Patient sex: F
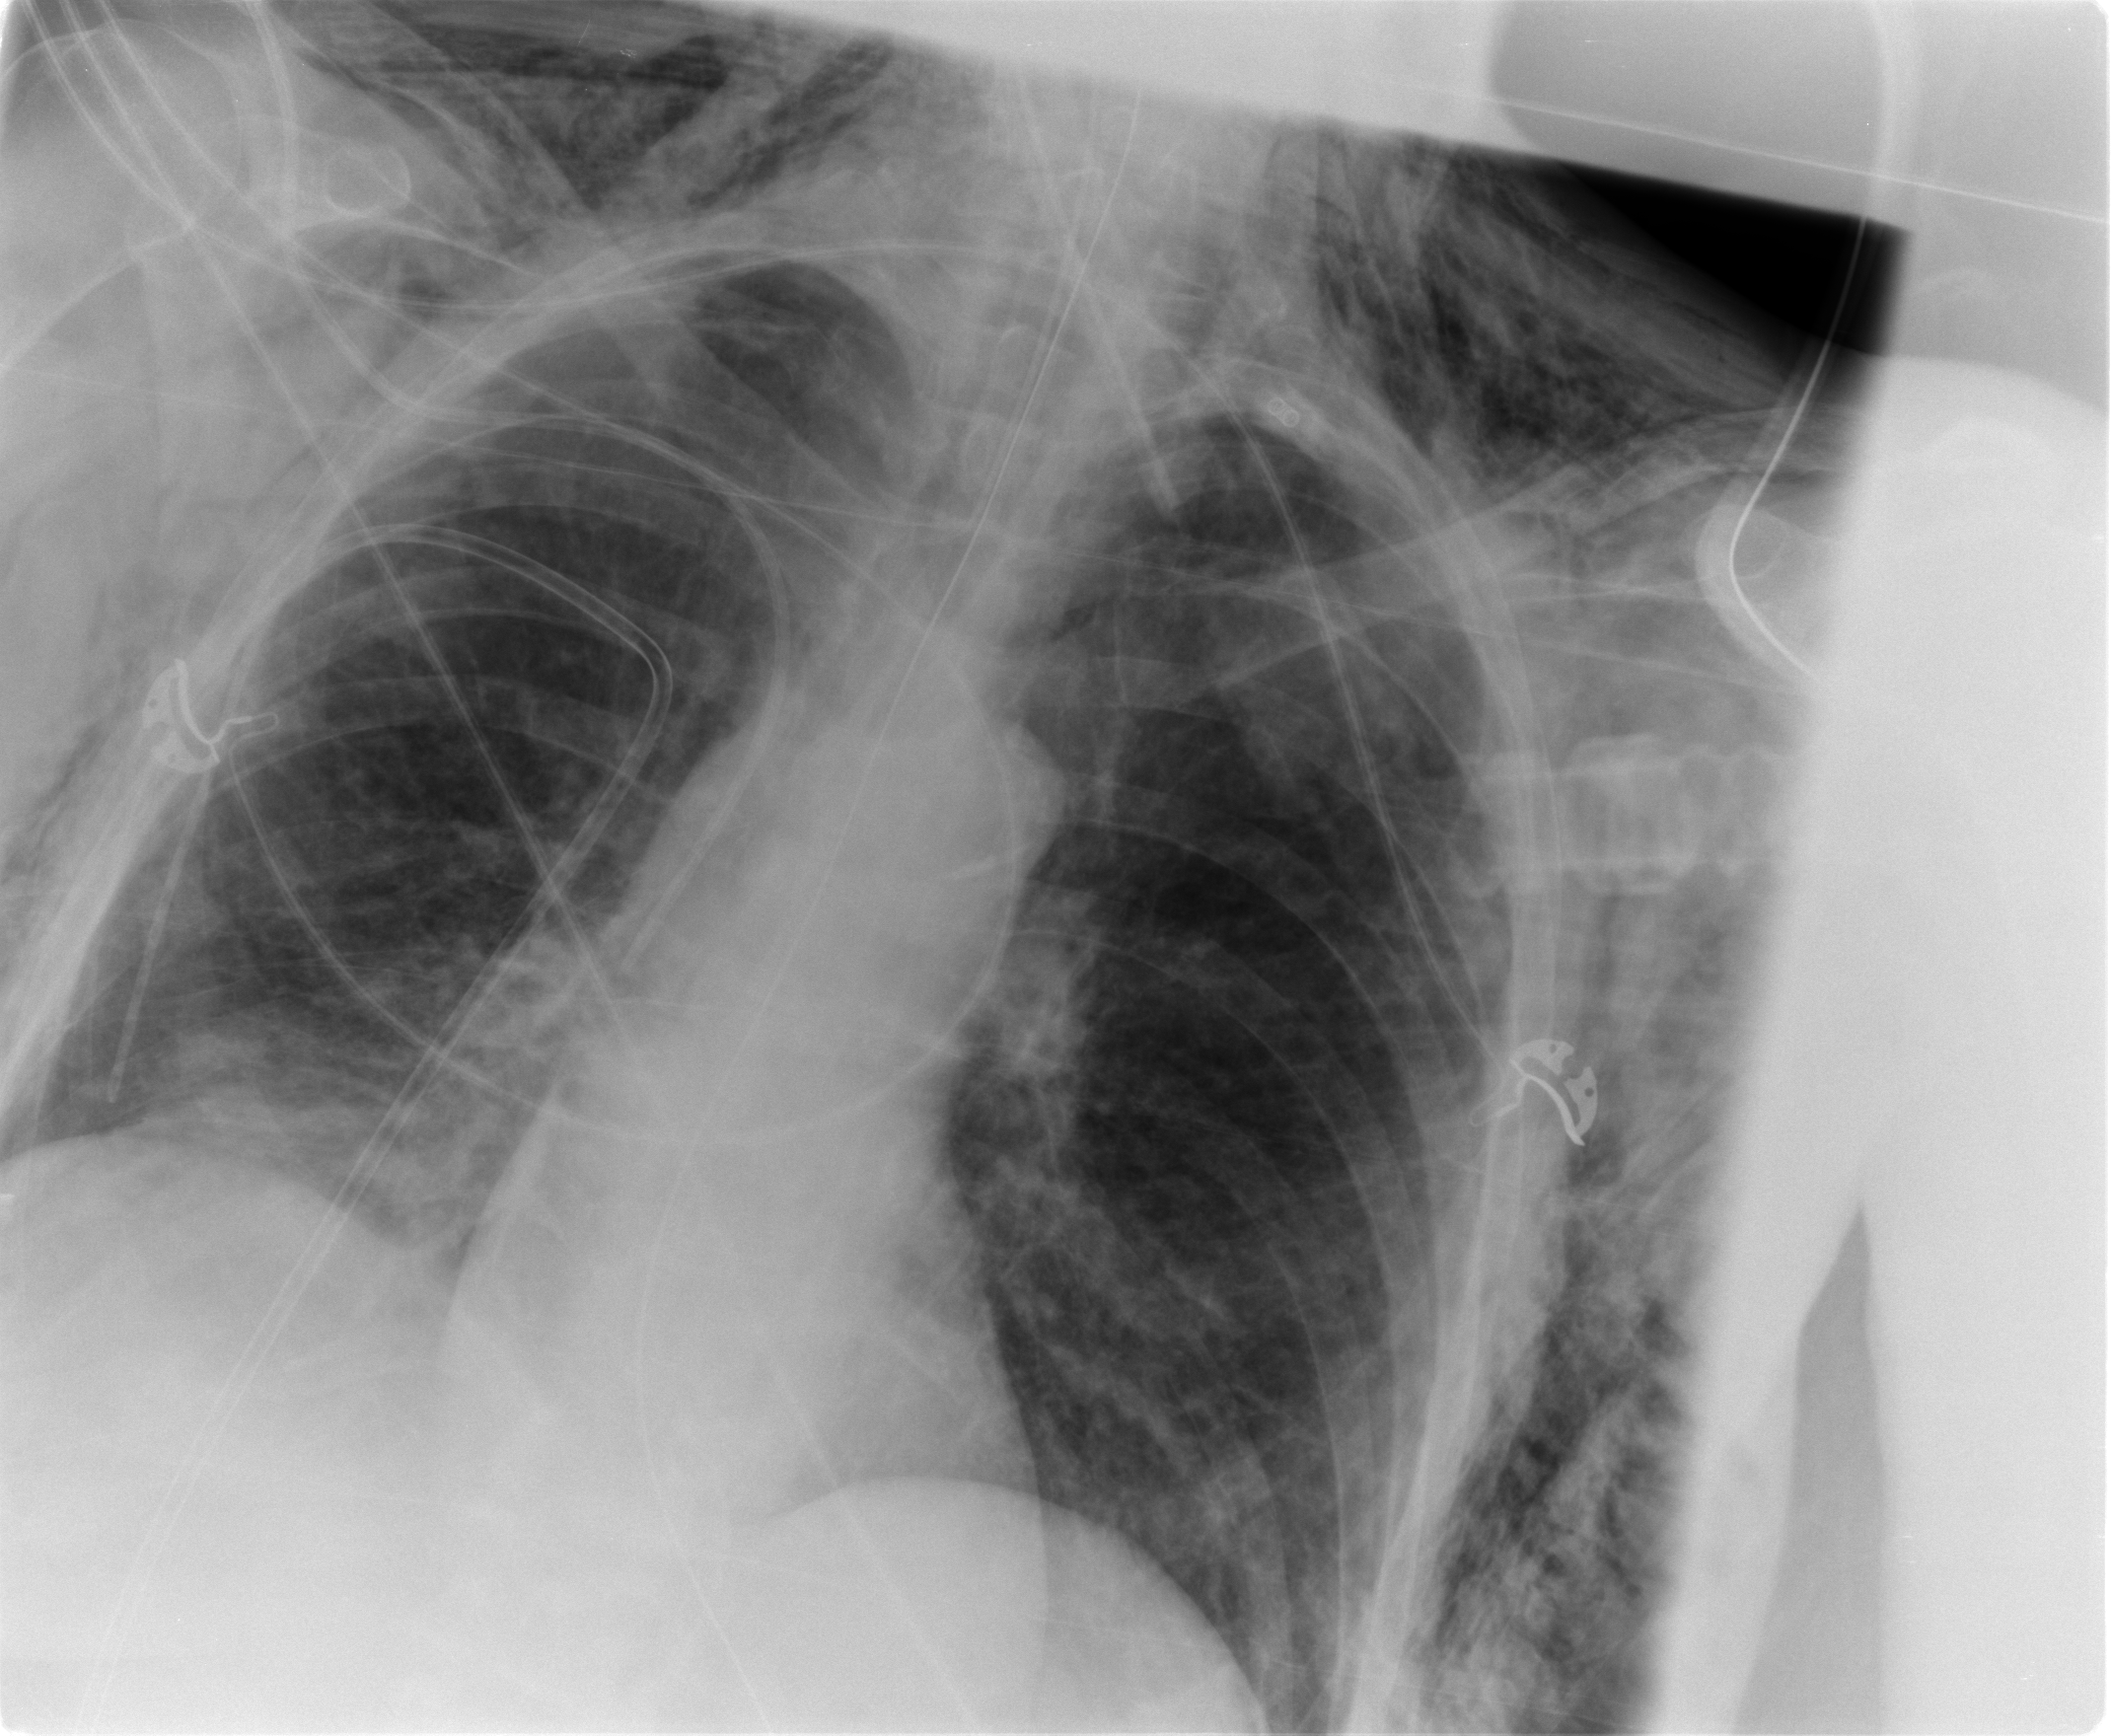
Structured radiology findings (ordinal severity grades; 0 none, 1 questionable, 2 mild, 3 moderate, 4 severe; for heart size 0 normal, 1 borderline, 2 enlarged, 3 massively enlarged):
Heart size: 0
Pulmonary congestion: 2
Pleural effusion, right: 0
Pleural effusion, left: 0
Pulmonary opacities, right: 2
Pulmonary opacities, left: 0
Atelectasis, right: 2
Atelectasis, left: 0